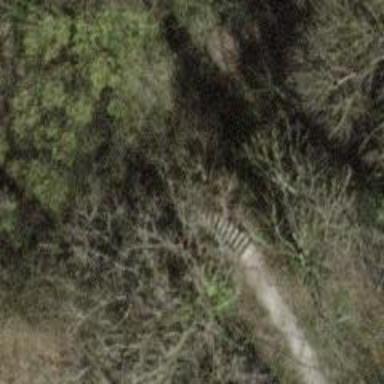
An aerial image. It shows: Road with steps.